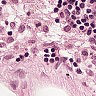
Metastatic tissue present: no